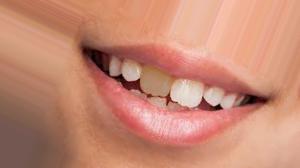
Condition: Tooth Discoloration